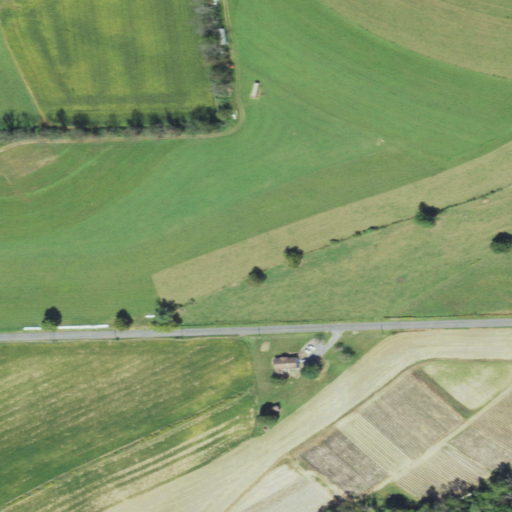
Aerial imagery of valley in Pennsylvania named Kaiser Hollow containing pasture, cultivated crops, open development, low intensity development, and deciduous forest